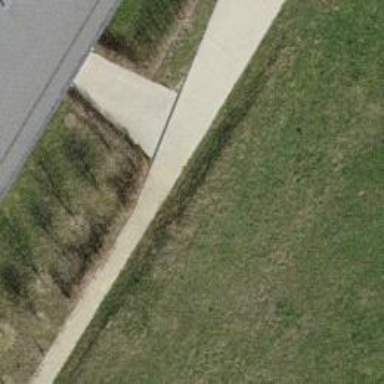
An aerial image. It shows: Concrete footway.